Field crop: maize
Growth stage: 1
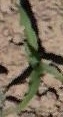
Species: maize